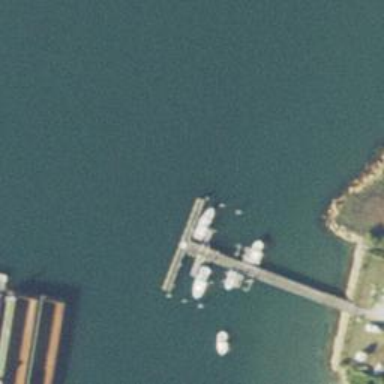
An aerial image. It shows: Man-made pier.